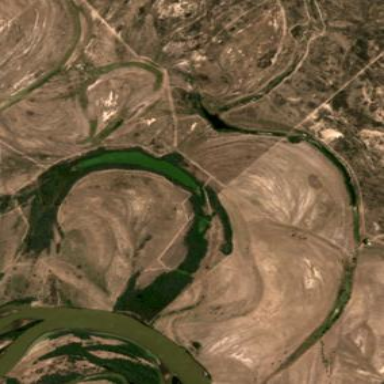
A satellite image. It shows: Natural oxbow water feature.